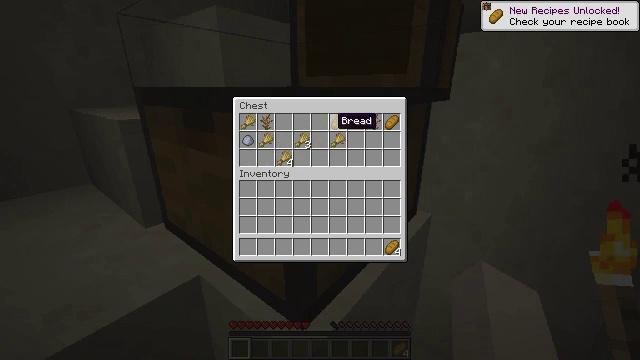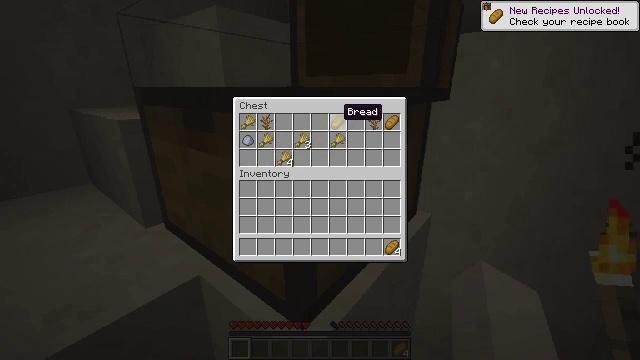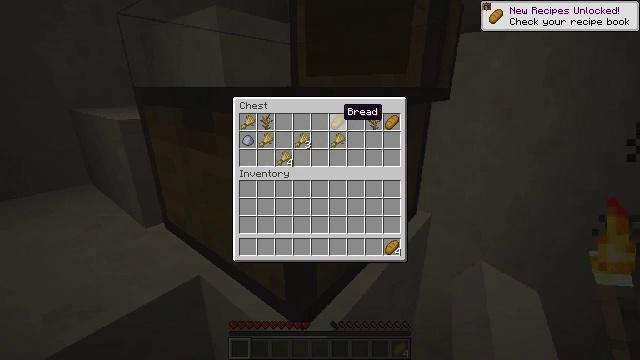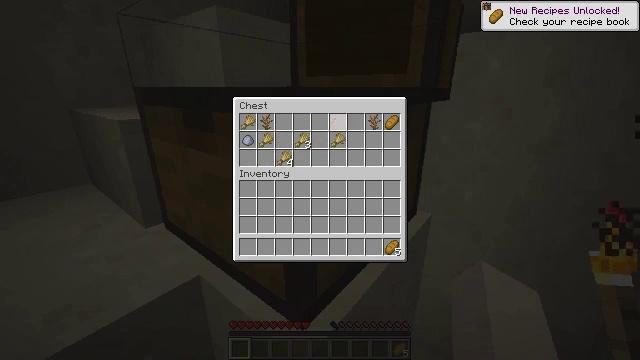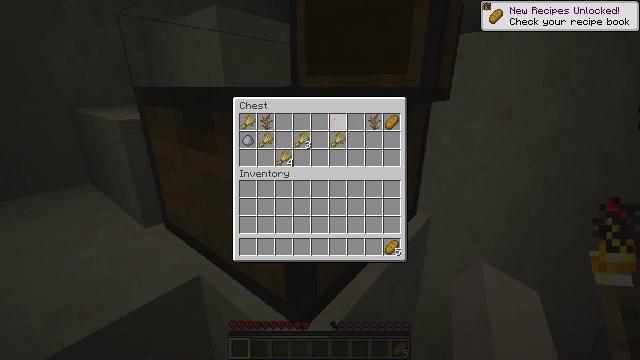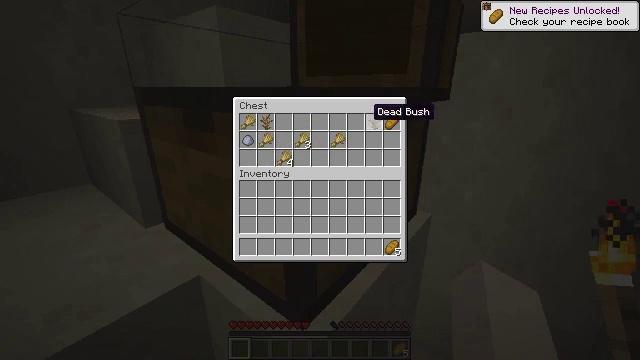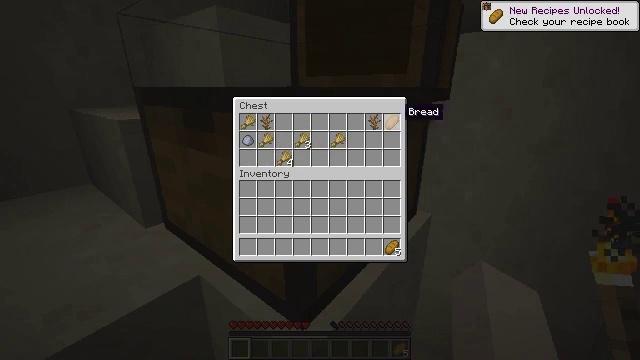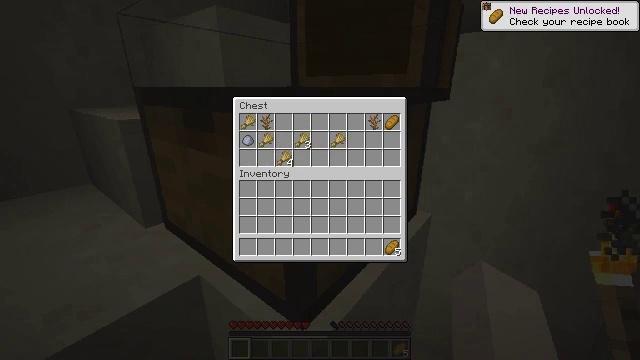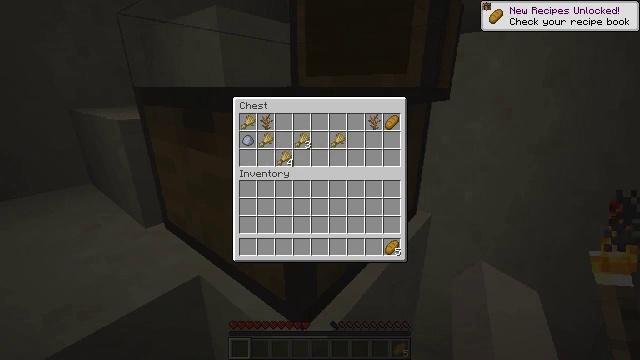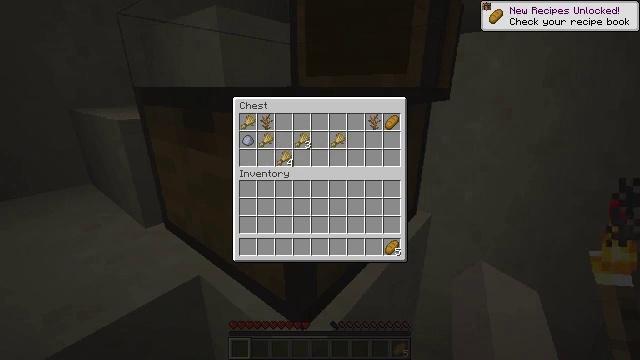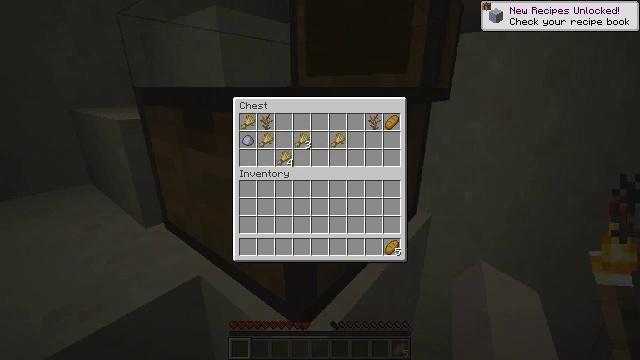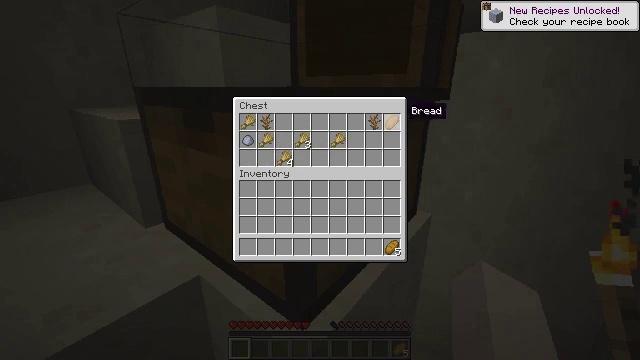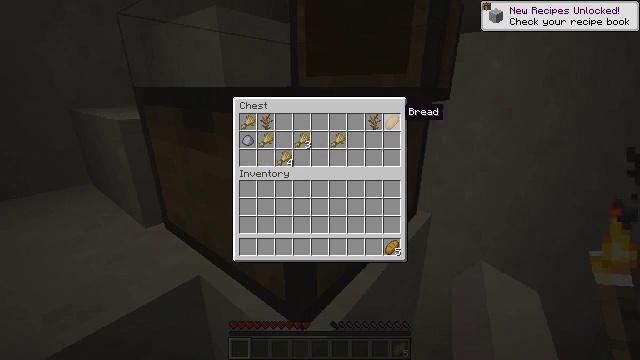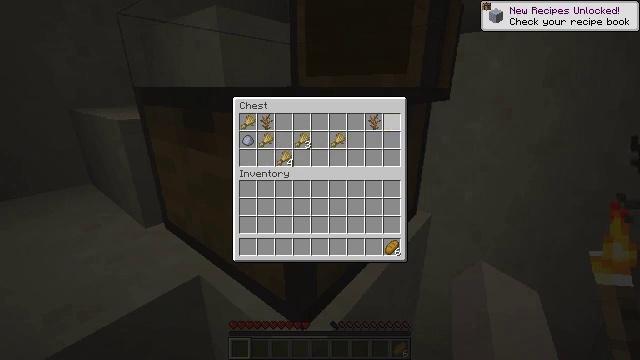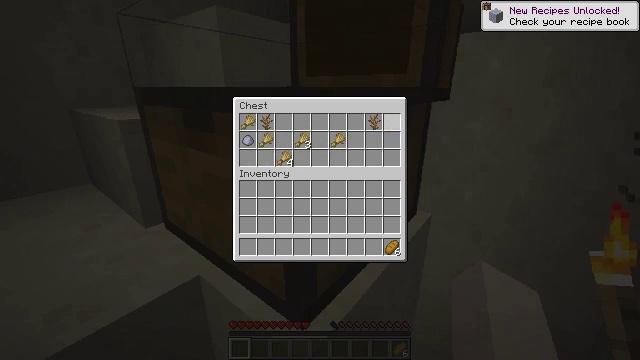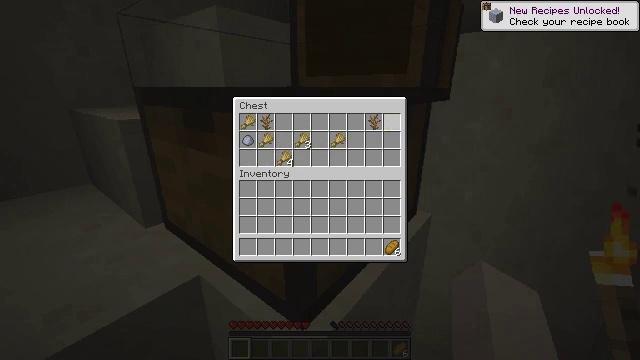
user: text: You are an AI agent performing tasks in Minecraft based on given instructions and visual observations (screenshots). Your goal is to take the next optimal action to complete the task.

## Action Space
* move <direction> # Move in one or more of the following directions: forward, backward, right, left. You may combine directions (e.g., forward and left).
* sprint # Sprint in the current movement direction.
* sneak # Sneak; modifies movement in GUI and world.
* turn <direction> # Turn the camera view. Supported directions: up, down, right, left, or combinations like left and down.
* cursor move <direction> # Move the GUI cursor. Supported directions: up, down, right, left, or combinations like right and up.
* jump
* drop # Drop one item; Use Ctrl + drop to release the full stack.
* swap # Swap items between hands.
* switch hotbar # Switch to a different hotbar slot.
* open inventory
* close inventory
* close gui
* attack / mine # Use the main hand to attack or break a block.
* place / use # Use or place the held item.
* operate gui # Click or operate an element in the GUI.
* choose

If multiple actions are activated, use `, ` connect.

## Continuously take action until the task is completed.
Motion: motion action
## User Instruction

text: Reclaim the chest into your inventory.
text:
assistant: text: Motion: sneak, cursor move up
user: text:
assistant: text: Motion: sneak
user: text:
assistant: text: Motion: sneak, operate gui
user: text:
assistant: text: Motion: sneak, operate gui
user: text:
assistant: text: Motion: sneak, cursor move right, operate gui
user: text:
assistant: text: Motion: sneak, cursor move right
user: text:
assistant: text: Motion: sneak, cursor move right
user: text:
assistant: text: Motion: sneak
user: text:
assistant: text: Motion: sneak
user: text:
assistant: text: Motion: sneak
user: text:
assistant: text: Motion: sneak
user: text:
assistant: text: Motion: sneak
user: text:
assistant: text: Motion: sneak, operate gui
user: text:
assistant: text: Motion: sneak, operate gui
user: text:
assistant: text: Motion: sneak, operate gui
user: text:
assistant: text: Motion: sneak
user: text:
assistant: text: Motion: sneak
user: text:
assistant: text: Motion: sneak, cursor move left and down
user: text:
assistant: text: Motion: sneak, cursor move left and down
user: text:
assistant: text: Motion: sneak, cursor move left
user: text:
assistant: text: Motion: sneak
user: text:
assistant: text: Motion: sneak
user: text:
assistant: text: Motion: sneak, operate gui
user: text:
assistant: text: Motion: sneak, operate gui
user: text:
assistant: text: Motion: sneak, cursor move right, operate gui
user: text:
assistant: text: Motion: sneak, cursor move right
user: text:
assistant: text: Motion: sneak
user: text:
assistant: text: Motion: sneak, operate gui
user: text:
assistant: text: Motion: sneak, operate gui
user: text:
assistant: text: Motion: sneak